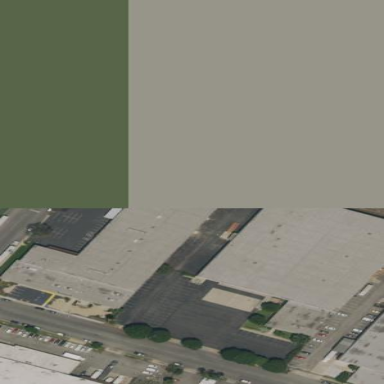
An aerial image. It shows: Warehouse.